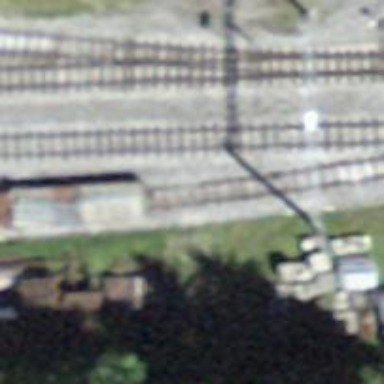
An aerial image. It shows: Narrow-gauge railway with electrified tracks using contact line. Located in service yard with one track.